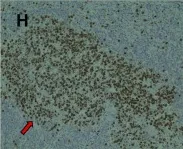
Ki-67. IHCx40) staining showed reactive proliferative lymphoid follicles in the lesion.
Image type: pathology (immunostaining)